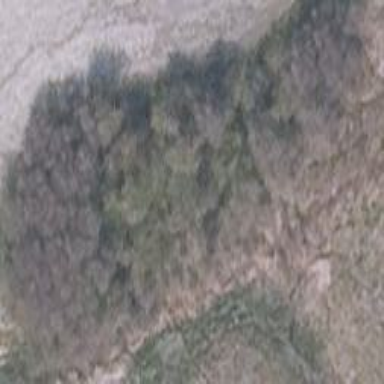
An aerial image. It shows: Patch of scrub vegetation.